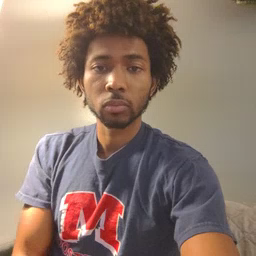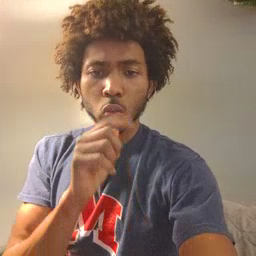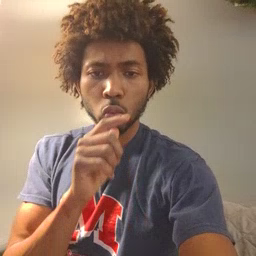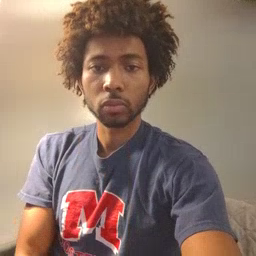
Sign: who